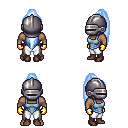
a pixel art fantasy rpg character, male body template, human, dark skin, blue vest, white pants, white cyan extra-long topknot hairstyle, metal helm, gold gloves, maroon shoes, four views (front, back, left, right), 2x2 character sprite sheet, small pixel art, hard edges, no anti-aliasing